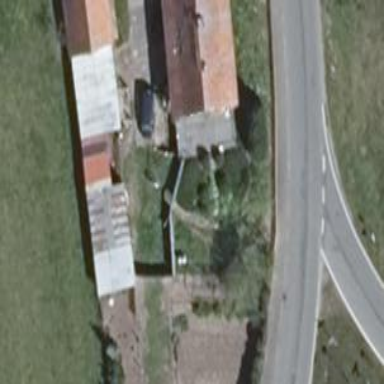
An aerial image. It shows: House with flat grey roof.